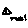
Label: triangle